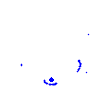
Particle: pion